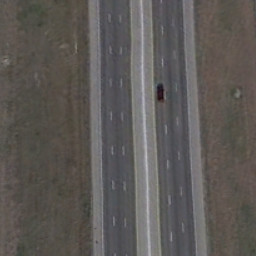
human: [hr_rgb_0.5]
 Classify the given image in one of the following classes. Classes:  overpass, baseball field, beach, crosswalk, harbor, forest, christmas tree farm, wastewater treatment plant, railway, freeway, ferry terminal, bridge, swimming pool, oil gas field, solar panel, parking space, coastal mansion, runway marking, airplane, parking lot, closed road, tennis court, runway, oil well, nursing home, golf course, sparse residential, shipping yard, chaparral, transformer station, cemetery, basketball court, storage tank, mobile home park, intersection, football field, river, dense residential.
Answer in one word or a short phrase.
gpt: freeway